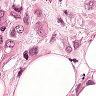
Metastatic tissue present: yes